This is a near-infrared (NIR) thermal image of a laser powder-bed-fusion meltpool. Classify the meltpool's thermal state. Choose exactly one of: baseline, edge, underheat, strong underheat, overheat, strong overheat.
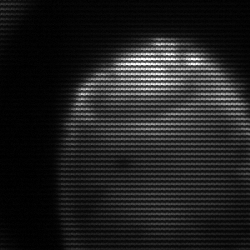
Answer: edge